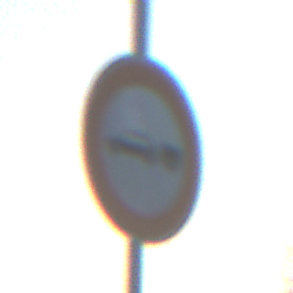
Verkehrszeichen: VerbotPersonenkraftwagenMitAnhaenger
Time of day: Dawn
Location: Outdoor (Nature)
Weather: Clear
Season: NotSpecified
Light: Natural